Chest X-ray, AP view. Patient: 44 years old, sex M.
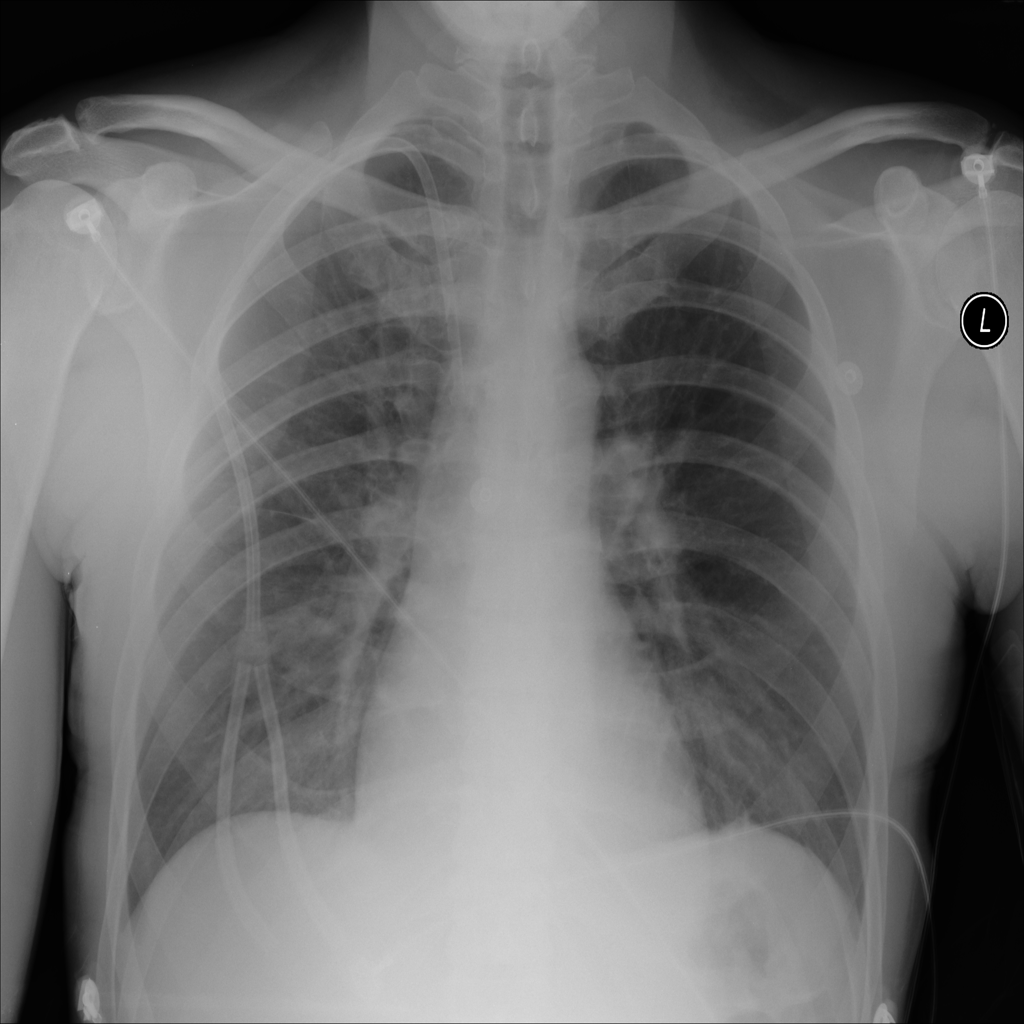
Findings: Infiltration